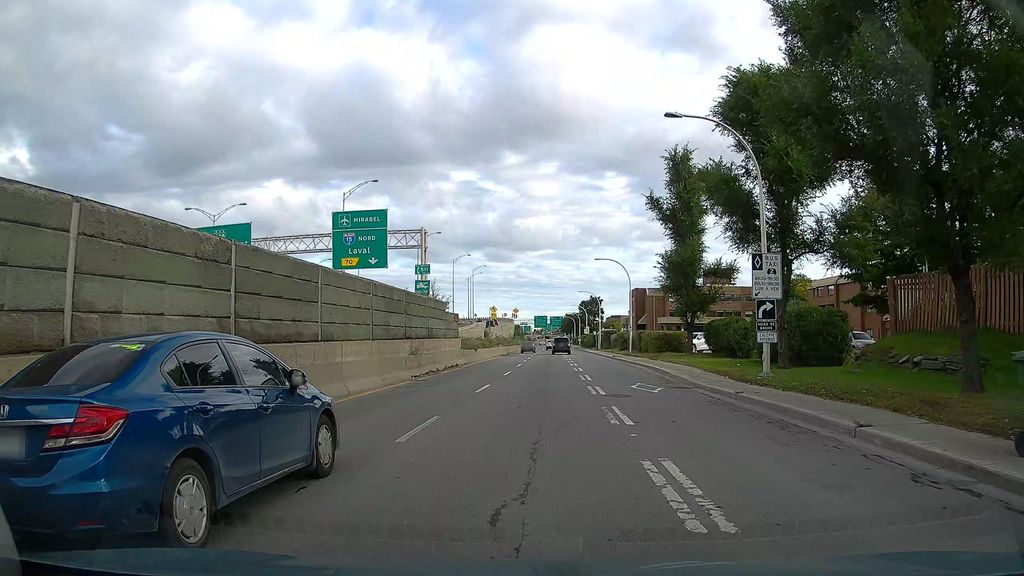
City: montreal